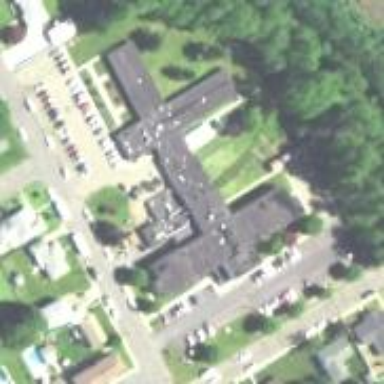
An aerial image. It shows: Nursing home.